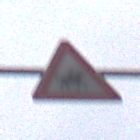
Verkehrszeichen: ReiterLinks
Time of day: Midday
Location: Outdoor (Nature)
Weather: Overcast
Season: Autumn
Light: Natural